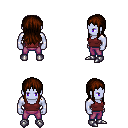
a pixel art fantasy rpg character, male body template, dark elf, purple skin, maroon pirate shirt, magenta pants, brown unkempt hairstyle, metal boots, four views (front, back, left, right), 2x2 character sprite sheet, small pixel art, hard edges, no anti-aliasing